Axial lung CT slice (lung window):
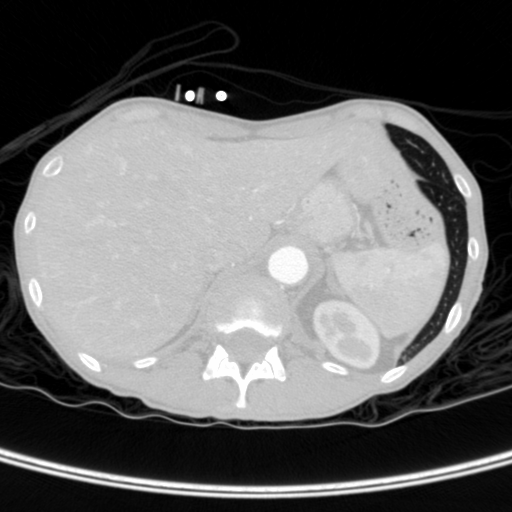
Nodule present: no